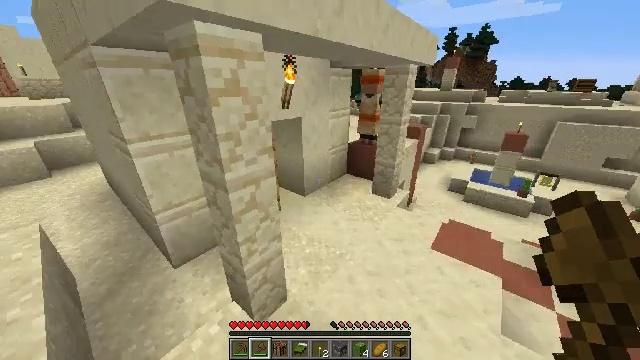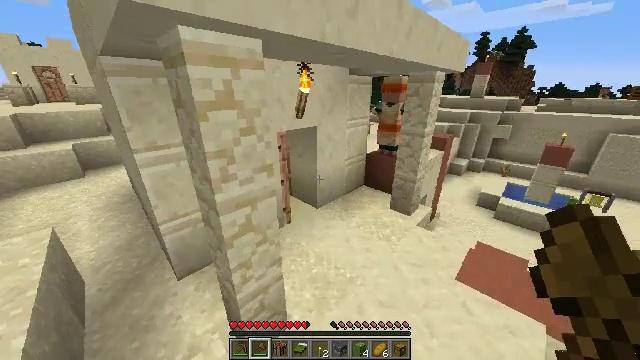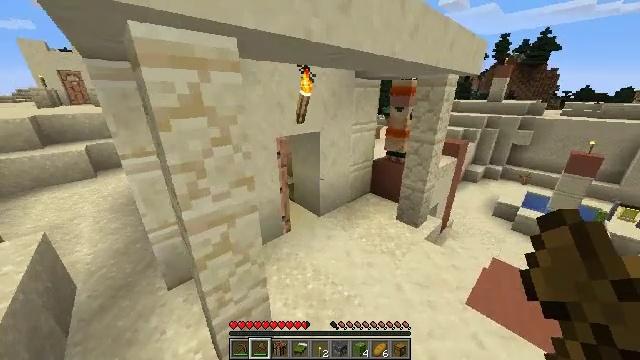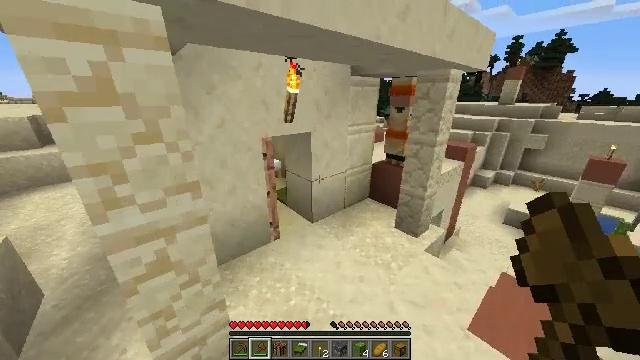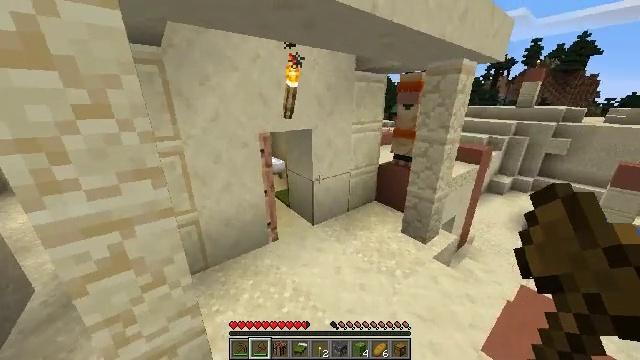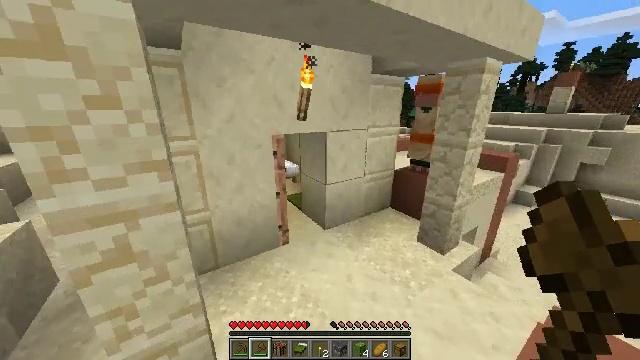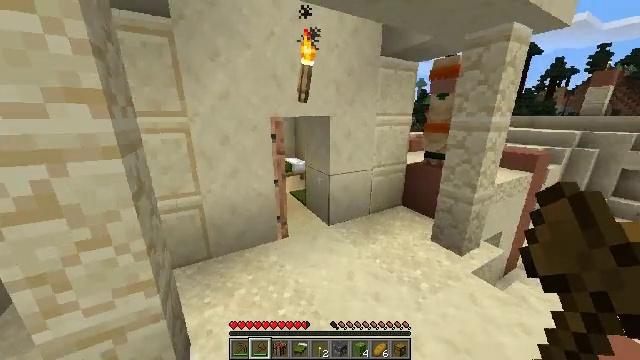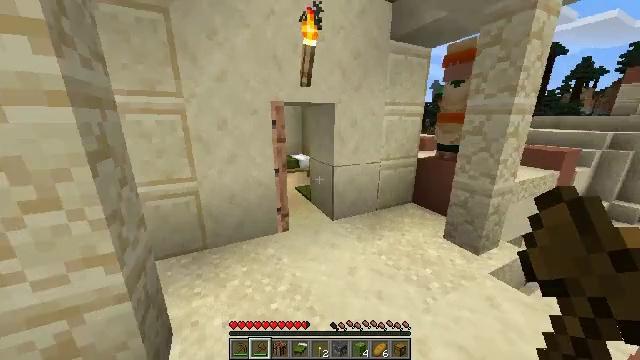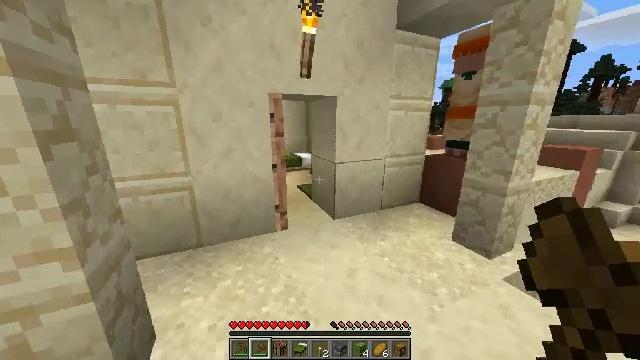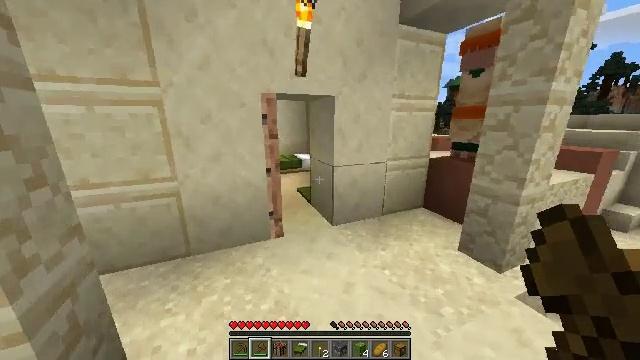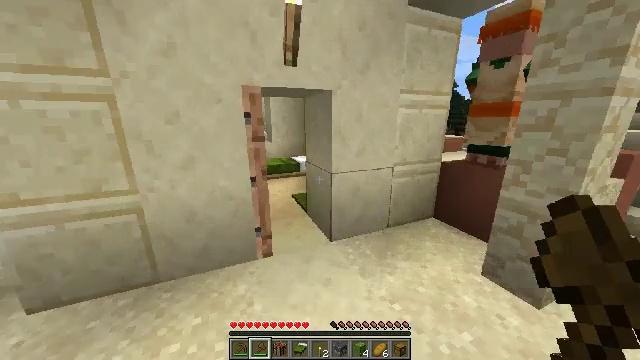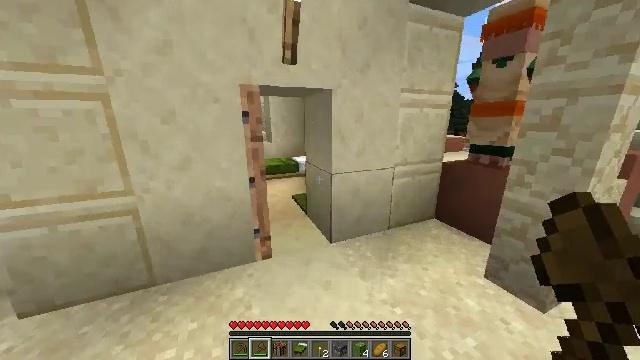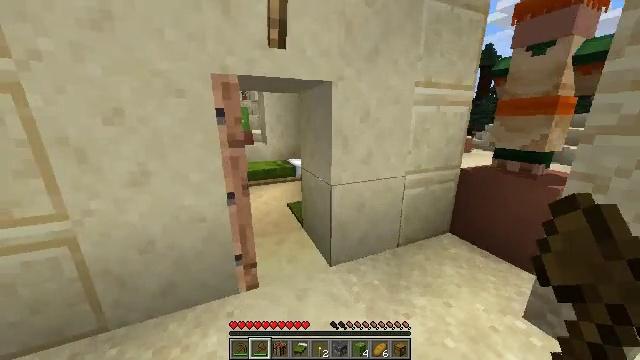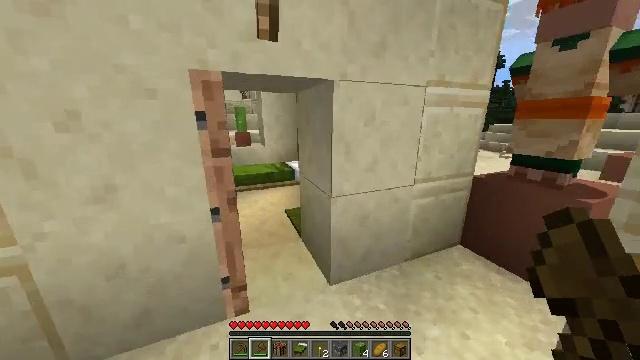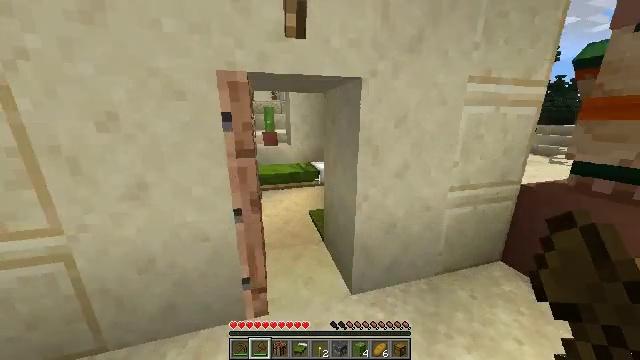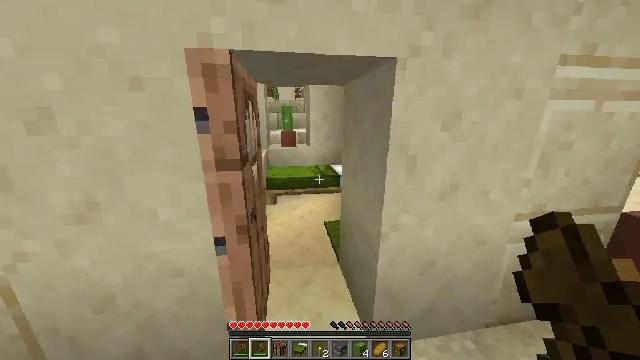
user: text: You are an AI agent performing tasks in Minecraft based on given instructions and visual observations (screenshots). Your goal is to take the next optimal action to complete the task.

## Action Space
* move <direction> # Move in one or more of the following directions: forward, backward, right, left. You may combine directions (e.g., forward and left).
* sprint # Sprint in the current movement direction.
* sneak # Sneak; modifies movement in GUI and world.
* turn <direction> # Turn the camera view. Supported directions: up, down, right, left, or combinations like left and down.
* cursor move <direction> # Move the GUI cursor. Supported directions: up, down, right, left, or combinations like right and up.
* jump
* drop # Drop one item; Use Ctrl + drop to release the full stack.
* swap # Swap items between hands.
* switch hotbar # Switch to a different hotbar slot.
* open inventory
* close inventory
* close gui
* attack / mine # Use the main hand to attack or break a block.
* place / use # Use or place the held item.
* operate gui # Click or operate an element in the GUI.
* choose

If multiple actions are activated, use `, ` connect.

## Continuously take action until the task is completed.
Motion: motion action
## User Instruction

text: Harvest hay blocks from the village.
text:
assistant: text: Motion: move forward and move right, turn left and up
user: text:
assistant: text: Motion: move forward and move right, turn left
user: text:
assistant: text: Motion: move forward and move right, turn left
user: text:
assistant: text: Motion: move forward and move right, turn left and up
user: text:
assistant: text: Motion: move forward and move right, turn left and up
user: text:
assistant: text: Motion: move forward, turn left and up
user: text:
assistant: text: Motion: move forward, turn left
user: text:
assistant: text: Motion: move forward, turn left
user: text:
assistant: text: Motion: move forward
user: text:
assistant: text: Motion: move forward
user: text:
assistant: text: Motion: move forward
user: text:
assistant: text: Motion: move forward
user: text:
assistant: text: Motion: move forward
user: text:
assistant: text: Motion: move forward, turn left
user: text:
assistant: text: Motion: move forward, turn left
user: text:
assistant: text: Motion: move forward, turn left
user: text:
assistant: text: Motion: move forward, turn left
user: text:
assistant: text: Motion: move forward, turn left
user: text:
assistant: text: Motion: move forward, turn left and down
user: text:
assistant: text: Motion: move forward, turn left
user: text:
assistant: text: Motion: move forward, turn left
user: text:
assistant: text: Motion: move forward
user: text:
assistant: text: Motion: move forward, turn left and down
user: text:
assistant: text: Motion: move forward and move right, turn left and down
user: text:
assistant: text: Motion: move forward and move right, turn left and down
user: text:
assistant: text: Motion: move right, turn left and down
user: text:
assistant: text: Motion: move right, turn left and down
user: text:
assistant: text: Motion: move right, turn left and down
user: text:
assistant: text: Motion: turn left and down
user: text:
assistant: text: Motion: turn left and down